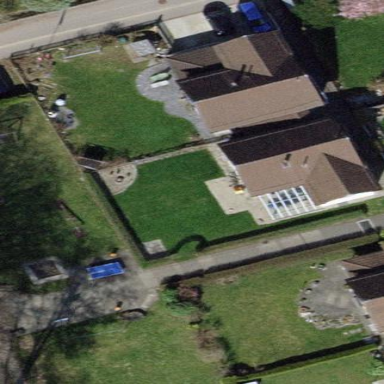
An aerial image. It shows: Semidetached house with gabled roof.